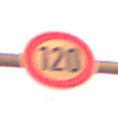
Verkehrszeichen: Geschwindigkeit120
Umgebung: Outdoor, Suburban
Tageszeit: Night
Wetter: PartlyCloudy
Licht: Artificial
Jahreszeit: NotSpecified
Kontrast: HighContrast